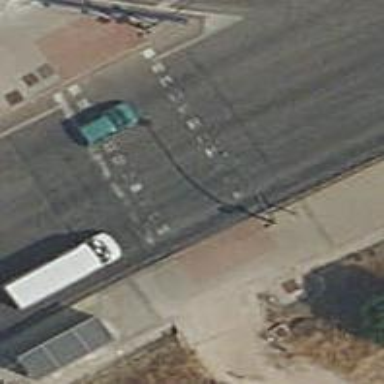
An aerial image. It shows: Zebra crossing on the road.